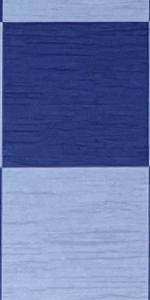
Label: Empty